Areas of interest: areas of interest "Industrial"
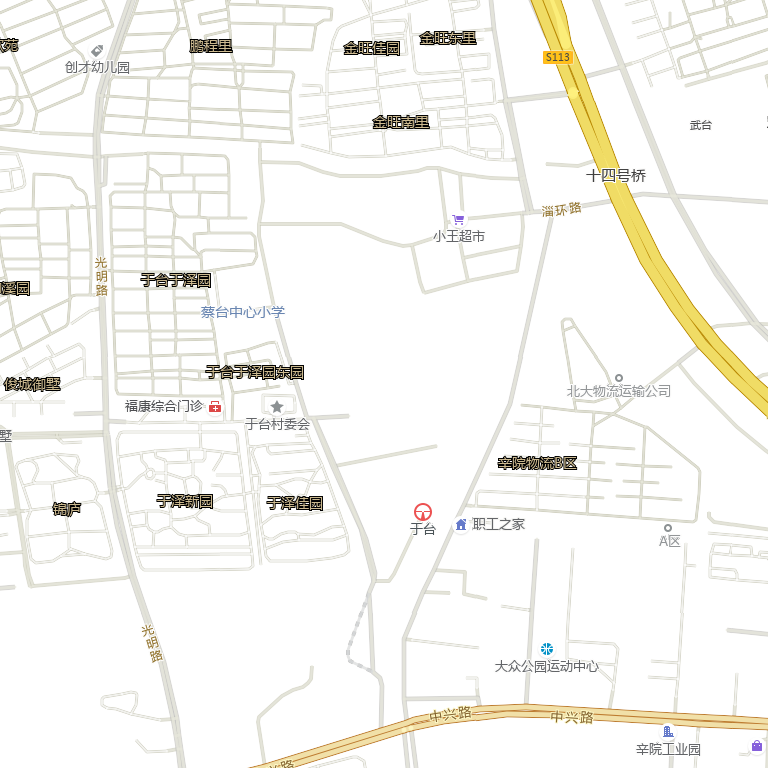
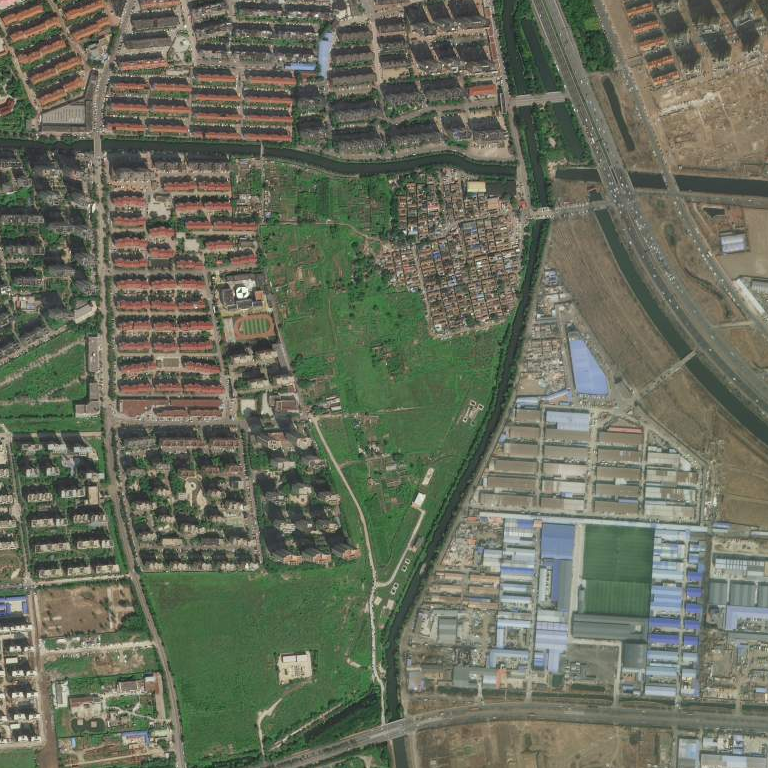